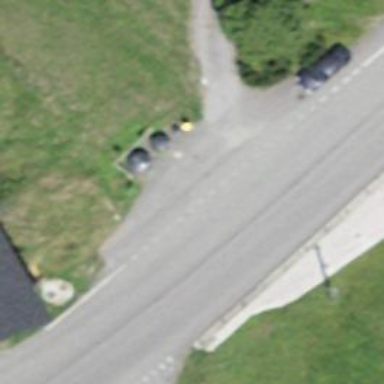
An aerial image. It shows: Post box.